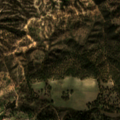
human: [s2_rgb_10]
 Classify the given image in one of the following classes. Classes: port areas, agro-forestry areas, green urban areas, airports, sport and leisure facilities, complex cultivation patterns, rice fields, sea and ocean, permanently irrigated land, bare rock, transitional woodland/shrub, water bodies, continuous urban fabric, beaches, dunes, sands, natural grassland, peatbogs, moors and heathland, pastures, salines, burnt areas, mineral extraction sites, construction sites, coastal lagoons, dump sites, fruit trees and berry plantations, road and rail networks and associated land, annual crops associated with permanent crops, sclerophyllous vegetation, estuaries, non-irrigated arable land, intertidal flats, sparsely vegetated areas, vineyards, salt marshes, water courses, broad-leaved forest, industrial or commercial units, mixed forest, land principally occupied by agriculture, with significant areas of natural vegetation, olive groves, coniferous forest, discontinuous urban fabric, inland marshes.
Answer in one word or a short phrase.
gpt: land principally occupied by agriculture, with significant areas of natural vegetation, agro-forestry areas, broad-leaved forest, mixed forest